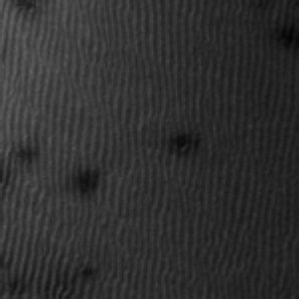
Label: frost